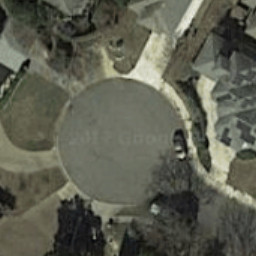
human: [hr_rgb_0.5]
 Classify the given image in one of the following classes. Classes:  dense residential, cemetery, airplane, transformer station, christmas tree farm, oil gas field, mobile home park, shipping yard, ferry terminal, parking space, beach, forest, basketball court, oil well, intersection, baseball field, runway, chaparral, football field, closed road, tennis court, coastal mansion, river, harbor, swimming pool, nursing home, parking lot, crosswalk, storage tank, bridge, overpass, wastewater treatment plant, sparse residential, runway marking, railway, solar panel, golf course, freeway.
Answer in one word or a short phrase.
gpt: closed road